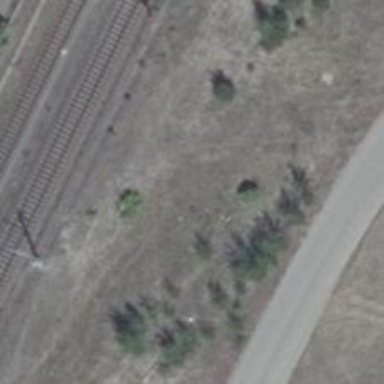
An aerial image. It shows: Abandoned railway yard is depicted.